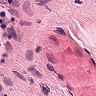
Metastatic tissue present: no